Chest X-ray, AP view. Patient: 54 years old, sex M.
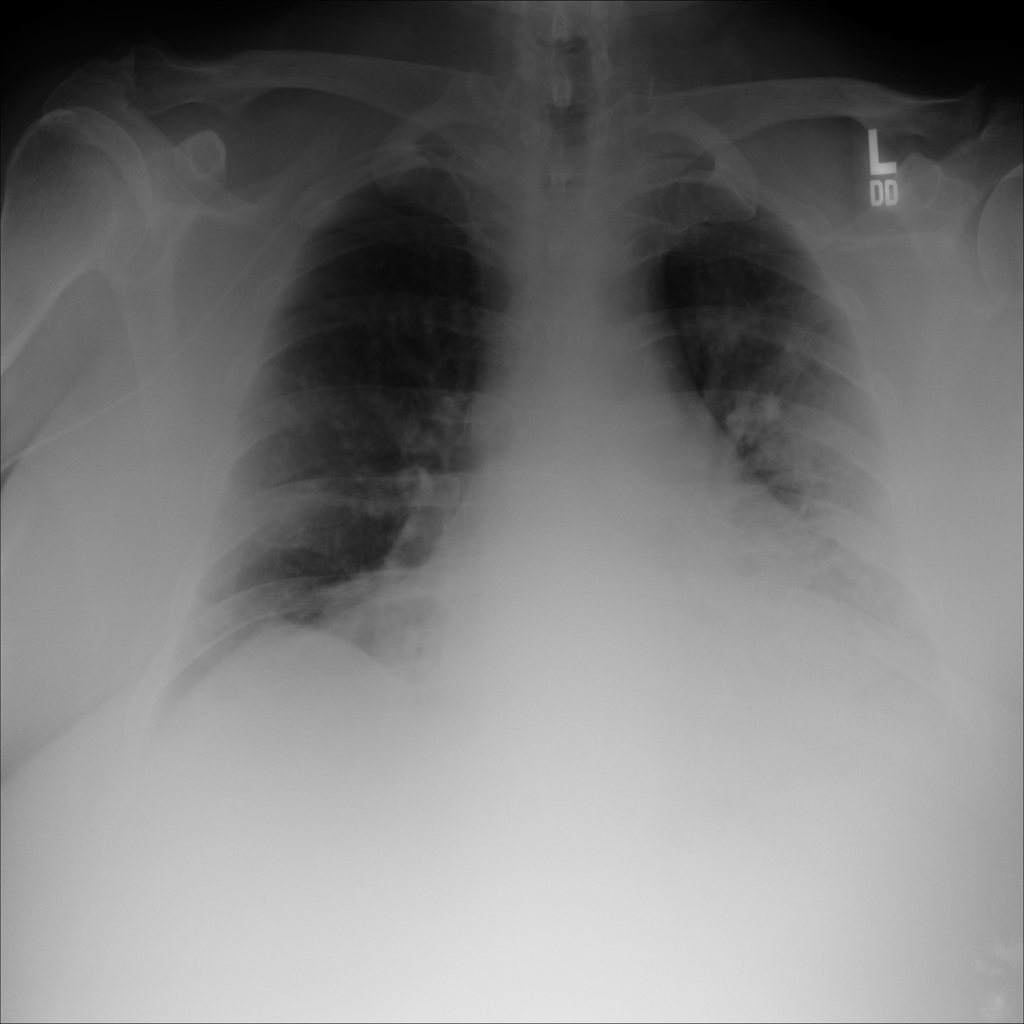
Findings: Infiltration